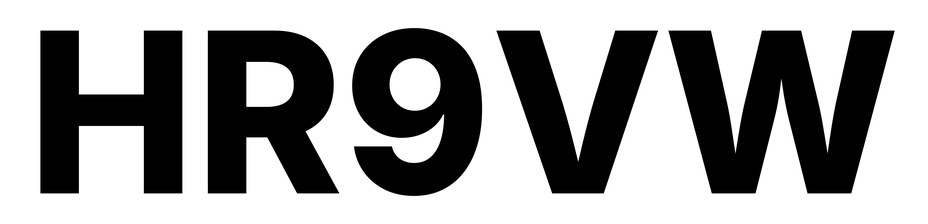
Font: Inter_ExtraBold